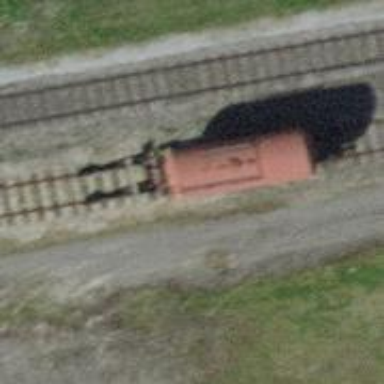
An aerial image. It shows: Railway buffer stop.